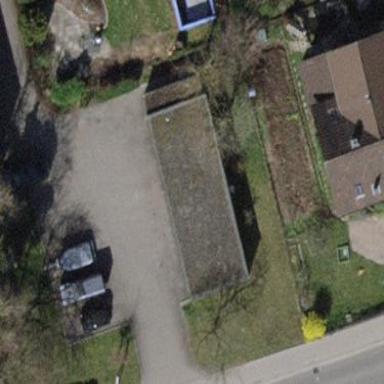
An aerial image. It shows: Garages with flat roofs.